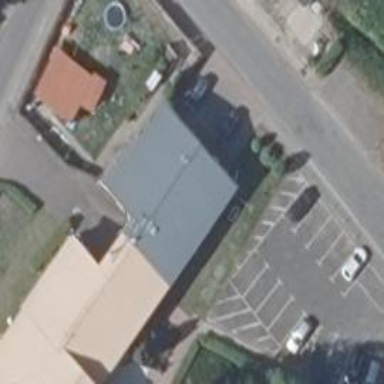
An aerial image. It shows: Hotel with restaurant.